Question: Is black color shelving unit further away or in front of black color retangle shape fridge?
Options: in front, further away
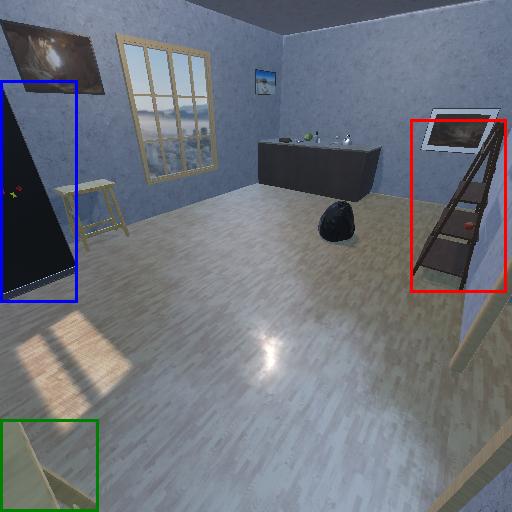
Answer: in front